Interaction volume radius: 5 \u00c5
Interaction volume height: 10 \u00c5
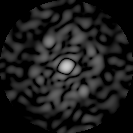
Disorder parameter: 0.8674